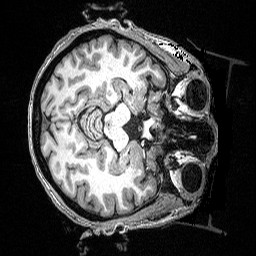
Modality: T1w
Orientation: axial
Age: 46
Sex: female
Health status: healthy
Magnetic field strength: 3 T
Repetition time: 2.53 s
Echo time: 0.00331 s